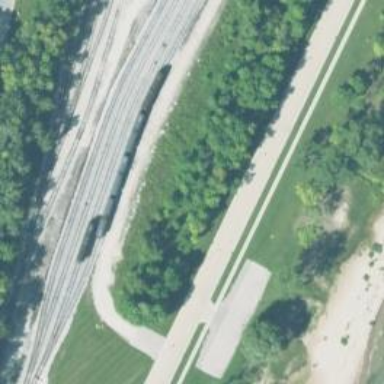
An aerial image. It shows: Abandoned railway.